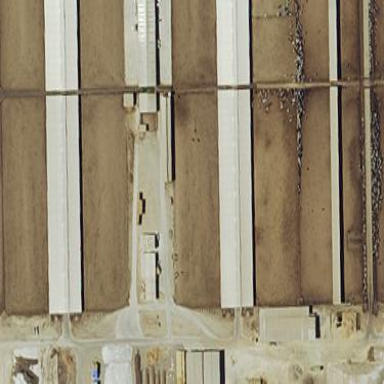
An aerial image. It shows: Farmyard area.